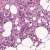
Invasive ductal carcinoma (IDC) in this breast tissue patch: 1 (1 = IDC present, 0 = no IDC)